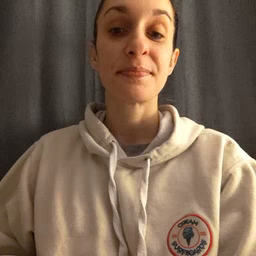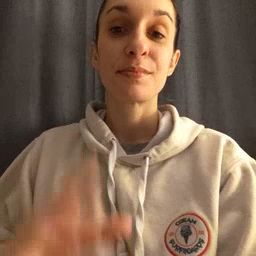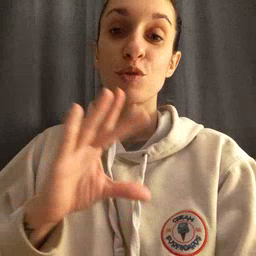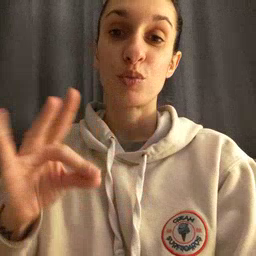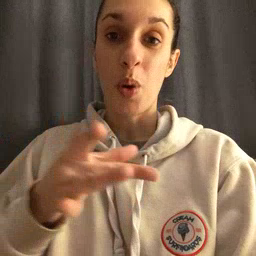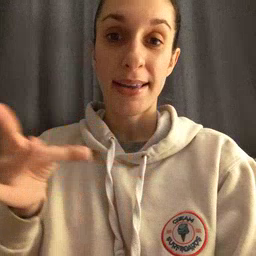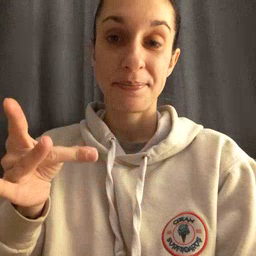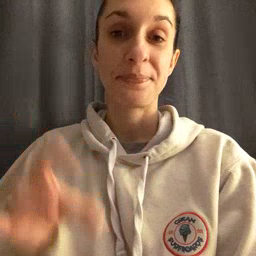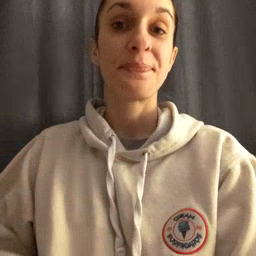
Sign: story